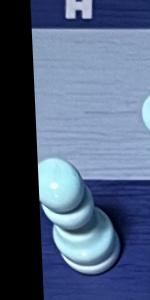
Label: Pawn_White